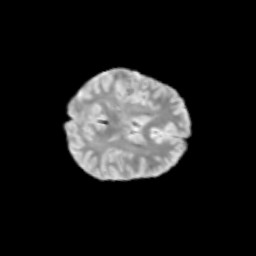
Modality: T2w
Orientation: axial
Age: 12
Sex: female
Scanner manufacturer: siemens
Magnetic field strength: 3 T
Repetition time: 3.8 s
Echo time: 0.07 s